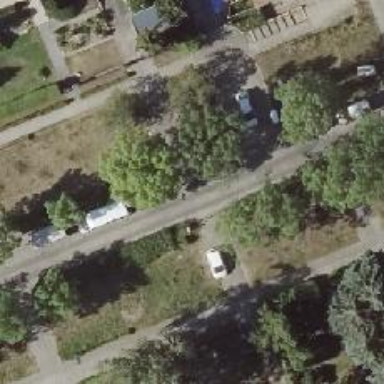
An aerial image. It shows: Concrete driveway.